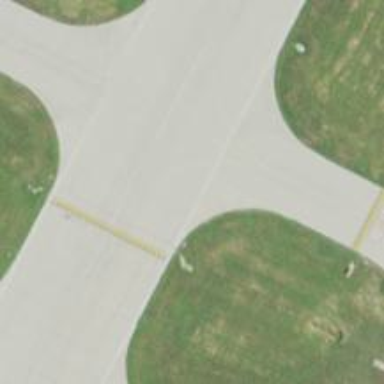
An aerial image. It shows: View of taxiway at the airport.